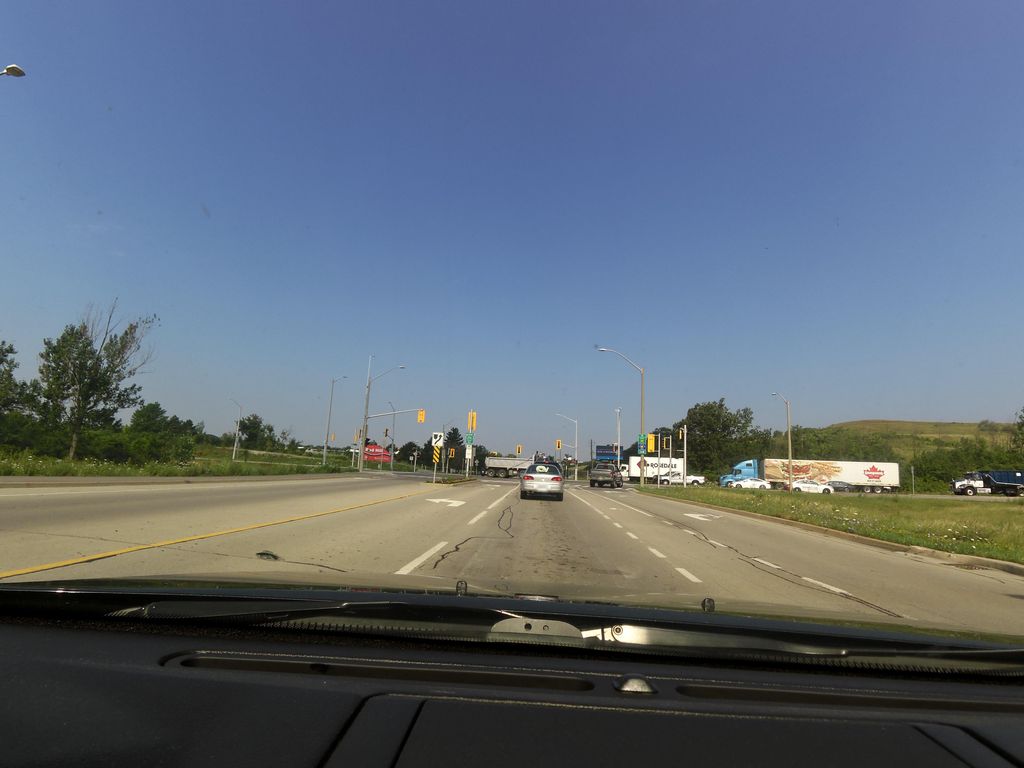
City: hamilton